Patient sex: M
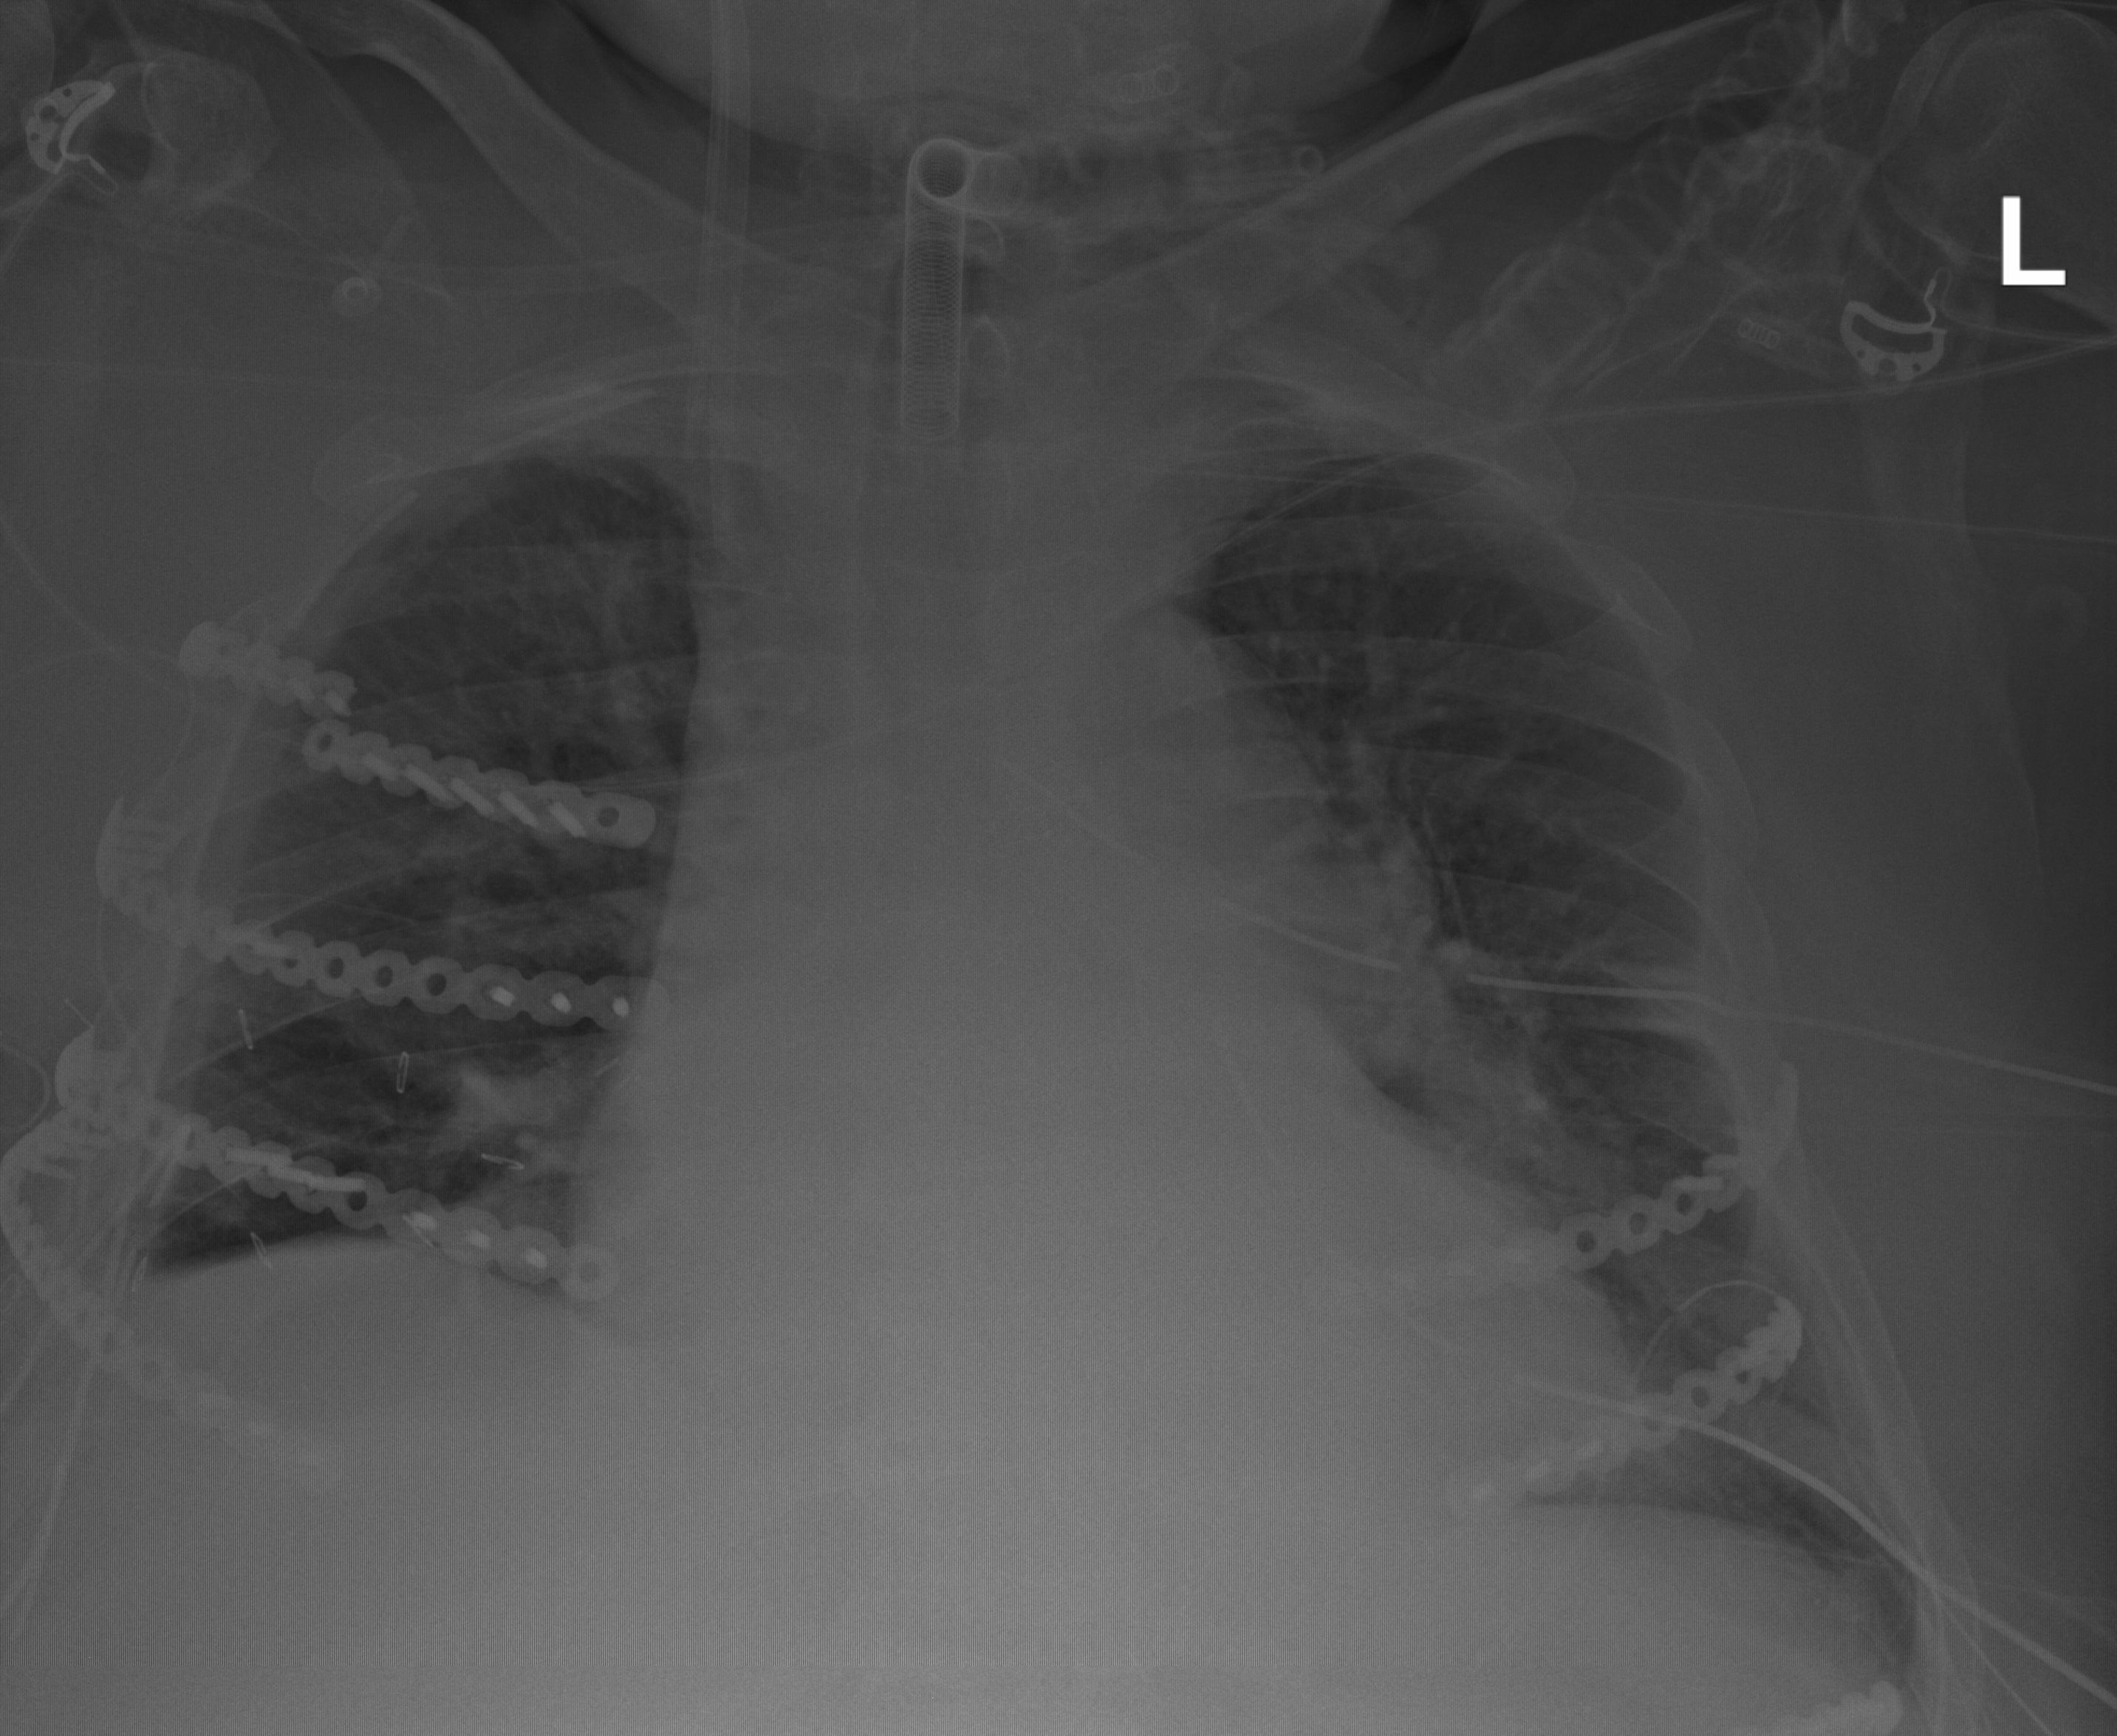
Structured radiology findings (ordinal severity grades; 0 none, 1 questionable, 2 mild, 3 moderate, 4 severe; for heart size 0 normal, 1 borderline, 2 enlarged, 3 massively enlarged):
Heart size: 2
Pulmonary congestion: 0
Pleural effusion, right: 0
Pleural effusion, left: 0
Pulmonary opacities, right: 0
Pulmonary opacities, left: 0
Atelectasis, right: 0
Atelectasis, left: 2